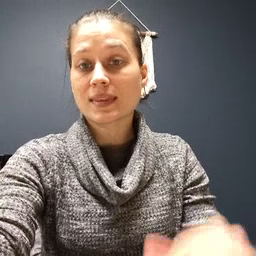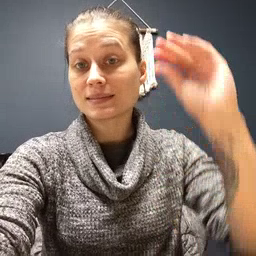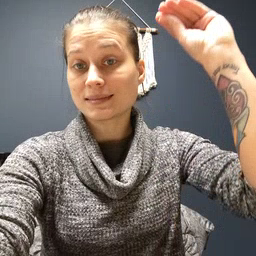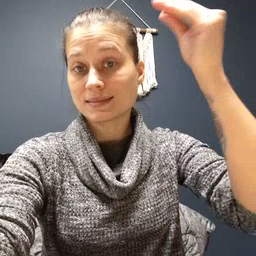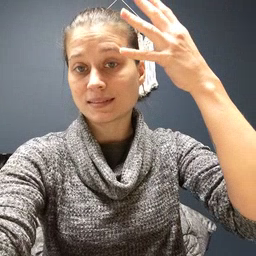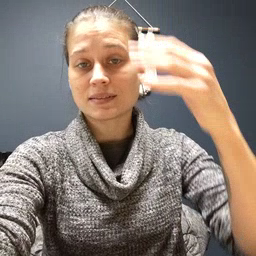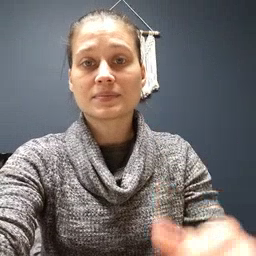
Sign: sun